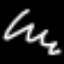
Label: squiggle